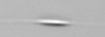
Label: Cylindrotheca_morphotype1